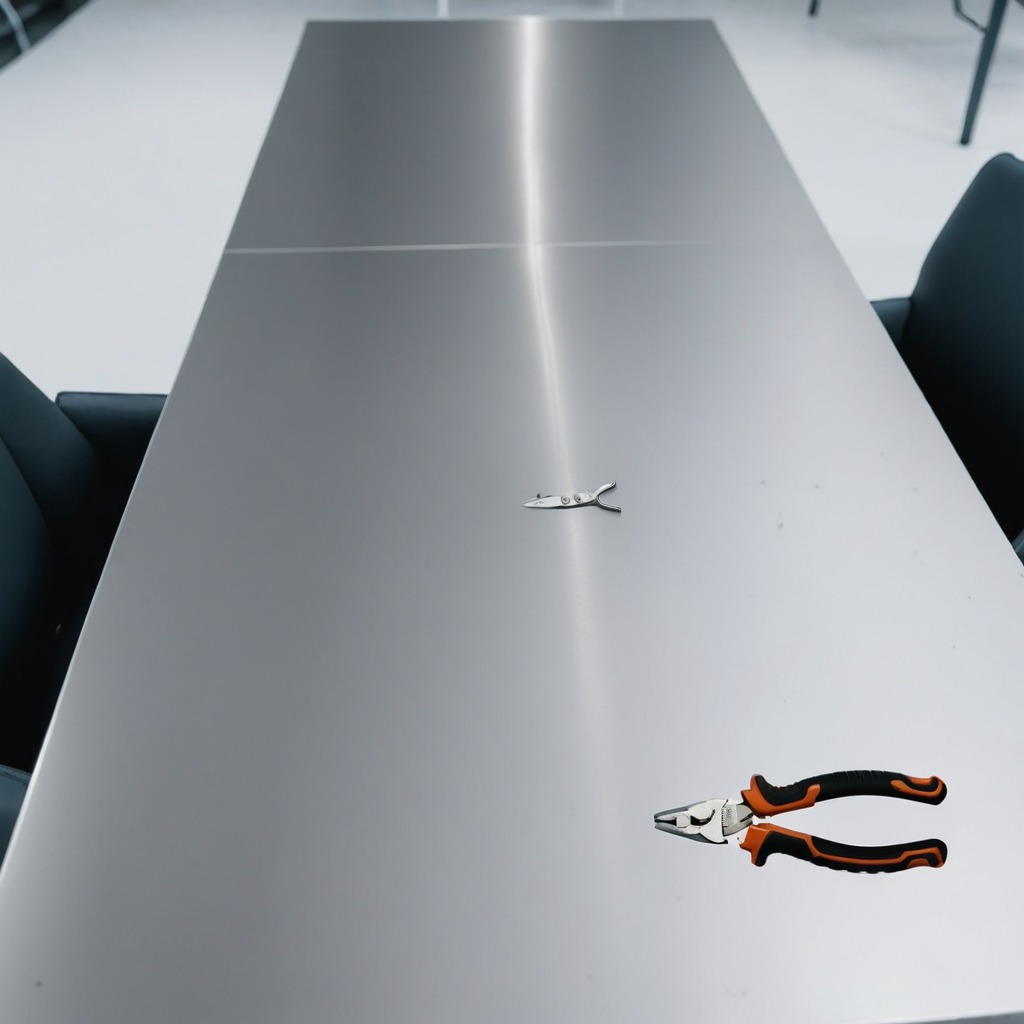
A plier is lying on the stainless steel table.